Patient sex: M
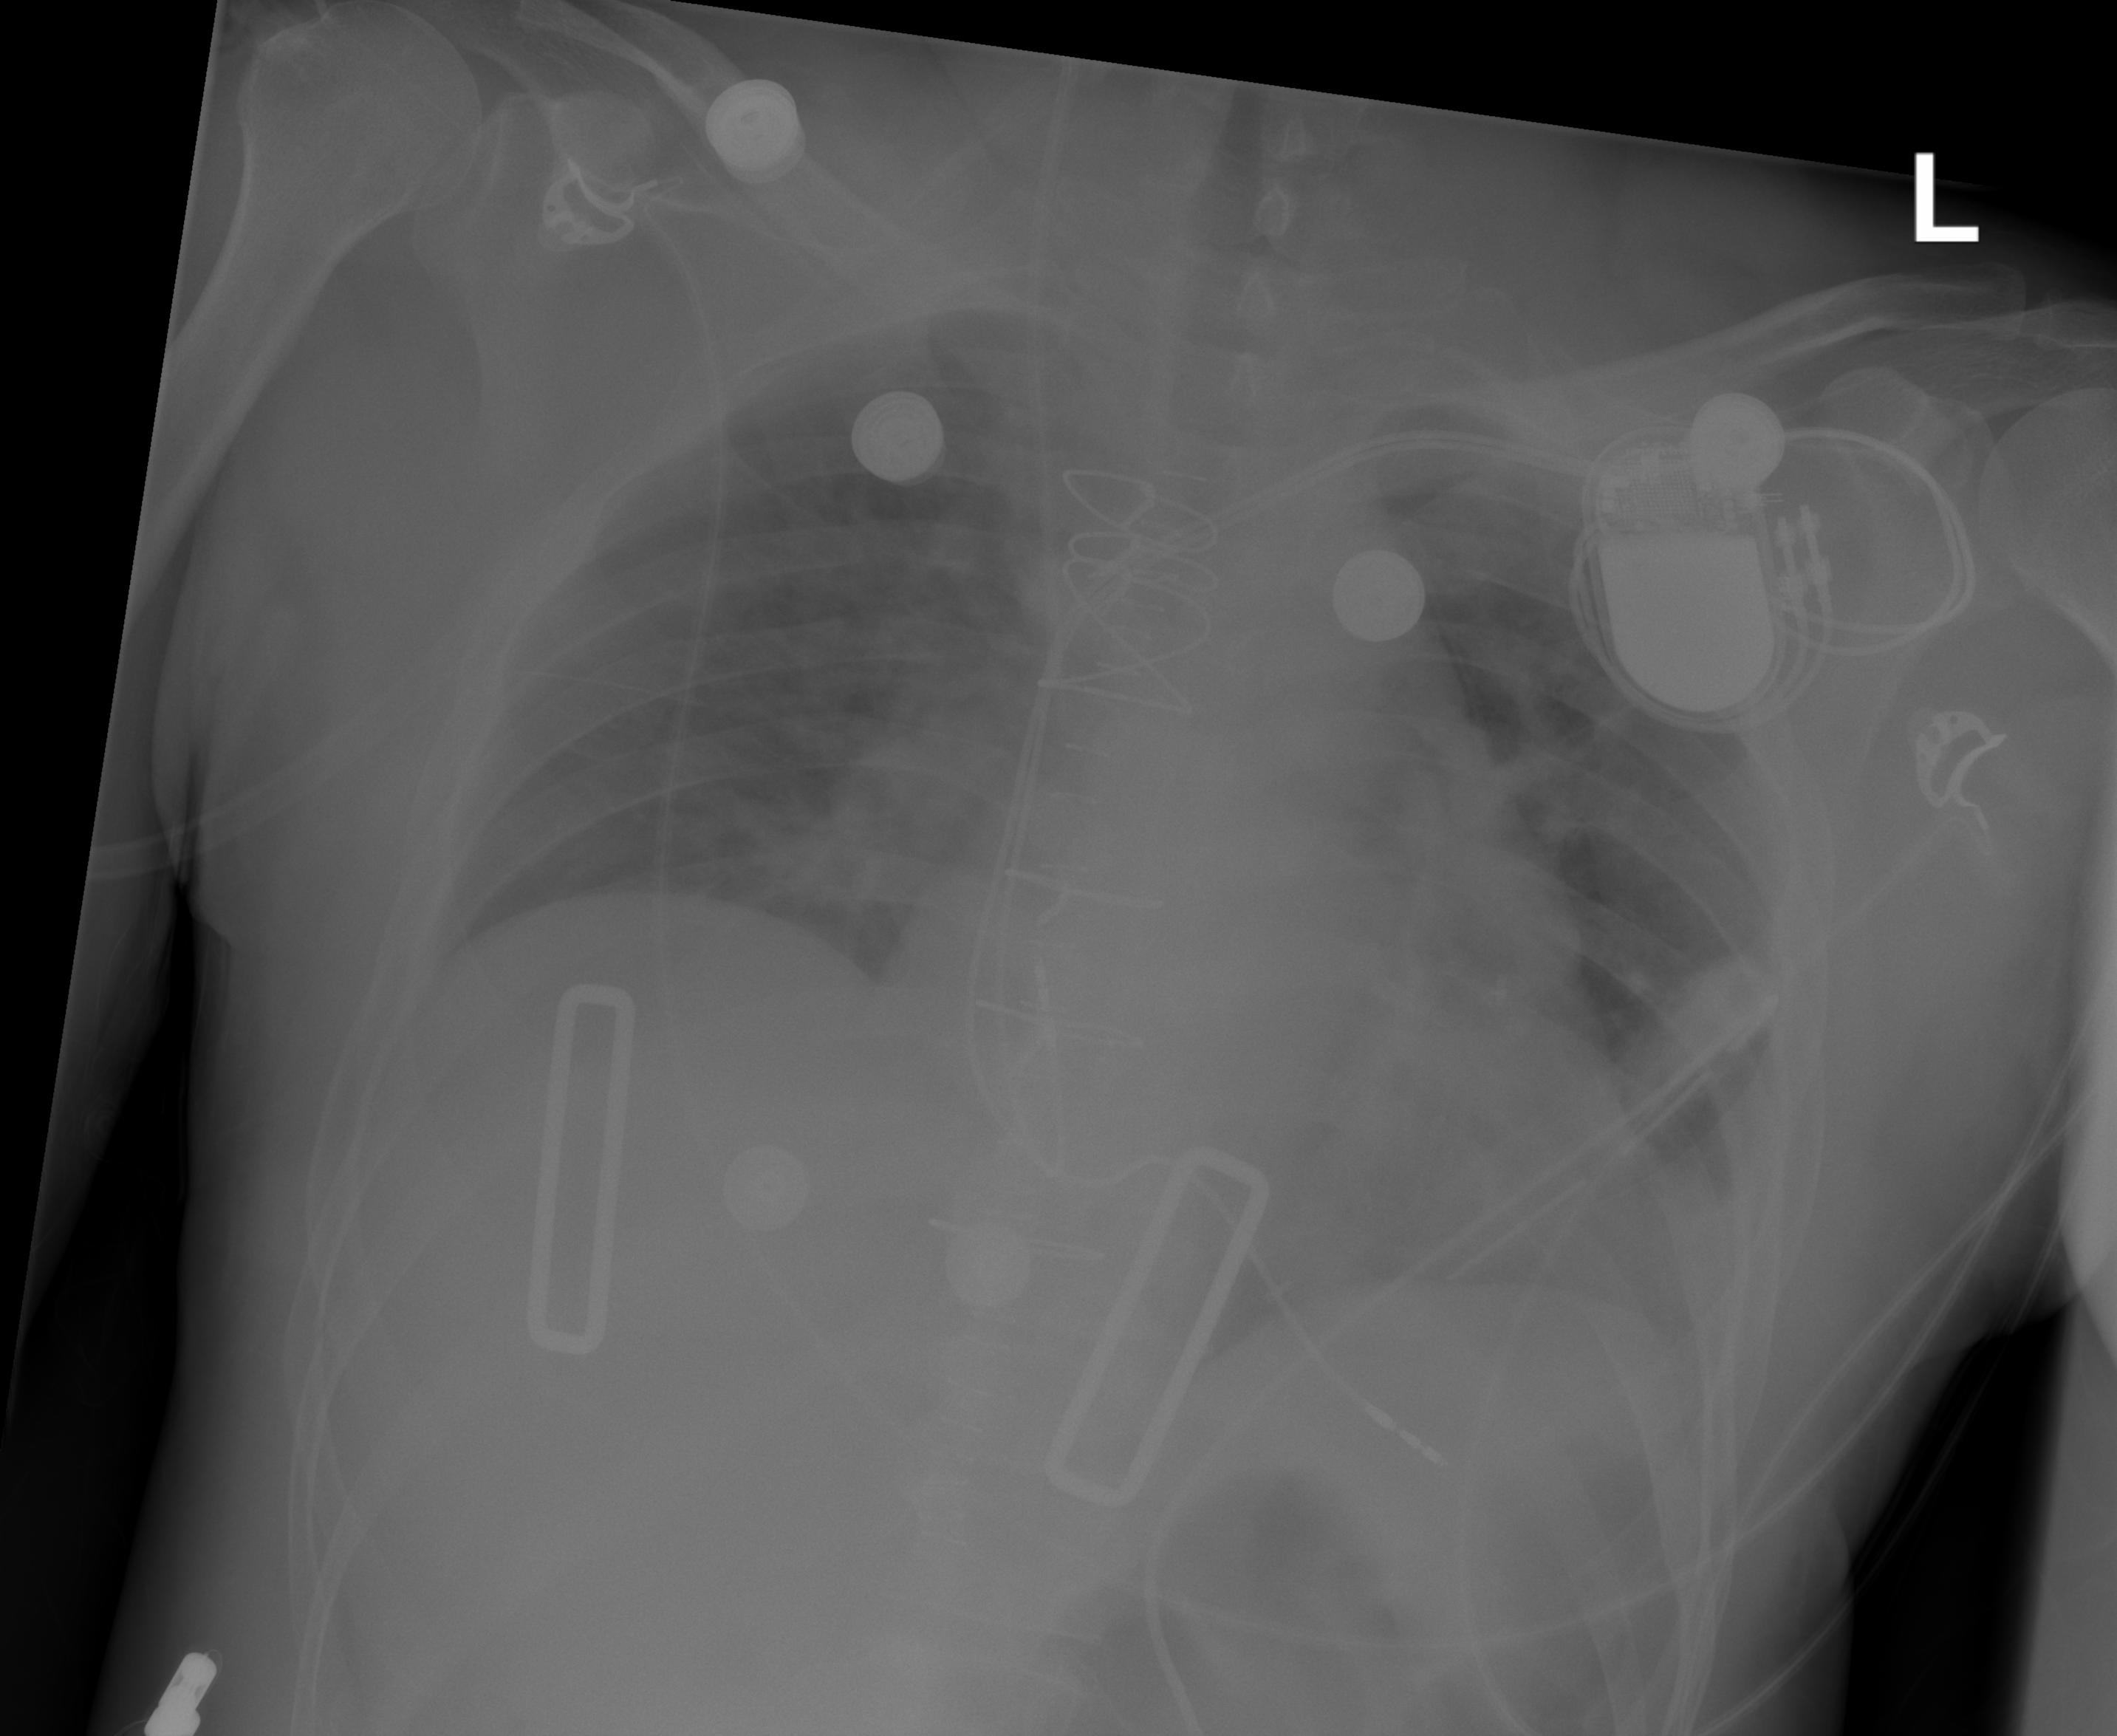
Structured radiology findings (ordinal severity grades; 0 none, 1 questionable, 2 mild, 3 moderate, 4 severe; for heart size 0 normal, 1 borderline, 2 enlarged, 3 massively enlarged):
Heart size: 0
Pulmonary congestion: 0
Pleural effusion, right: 0
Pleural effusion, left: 2
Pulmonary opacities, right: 0
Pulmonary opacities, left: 0
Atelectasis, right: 0
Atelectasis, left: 0